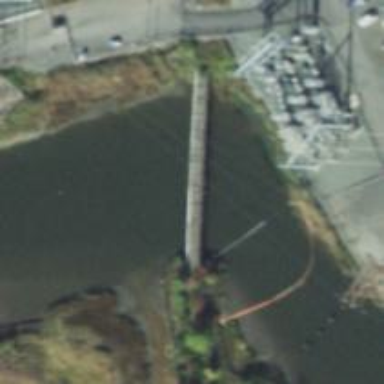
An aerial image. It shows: Bridge supported by pivot pier.